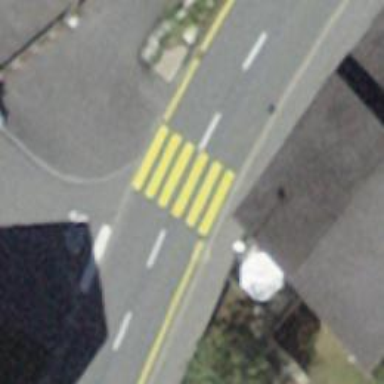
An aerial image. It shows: Zebra crossing on the road.